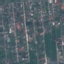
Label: Residential